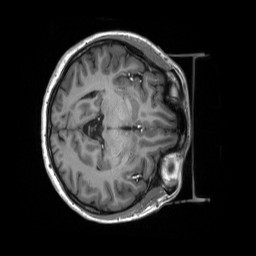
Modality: T1w
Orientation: axial
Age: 42
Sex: female
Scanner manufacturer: siemens
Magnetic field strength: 3 T
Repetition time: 2.53 s
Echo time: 0.00219 s